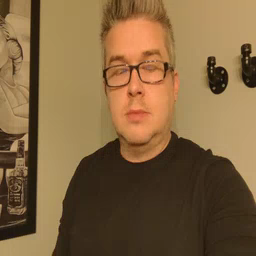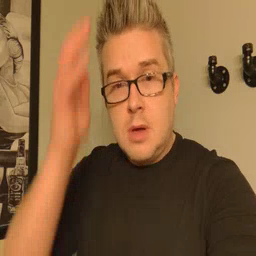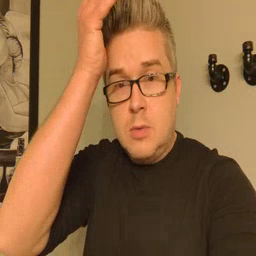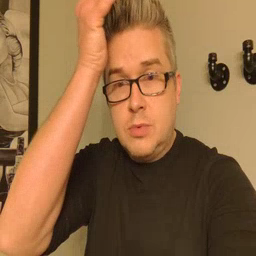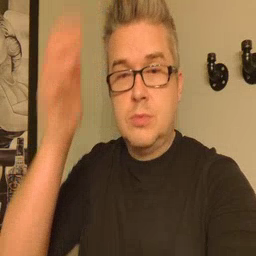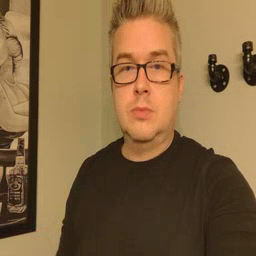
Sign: garbage